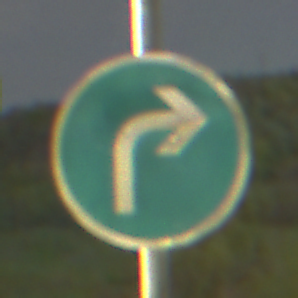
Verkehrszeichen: VorgeschriebeneFahrtrichtungRechts
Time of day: Night
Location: Outdoor (Urban)
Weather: PartlyCloudy
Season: NotSpecified
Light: Artificial